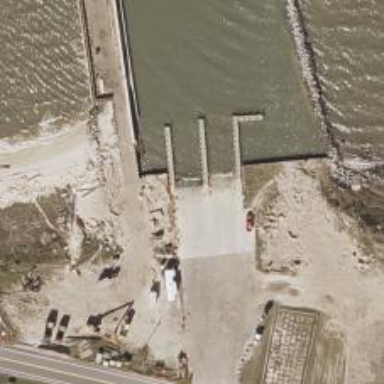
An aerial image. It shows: Slipway on leisure land.